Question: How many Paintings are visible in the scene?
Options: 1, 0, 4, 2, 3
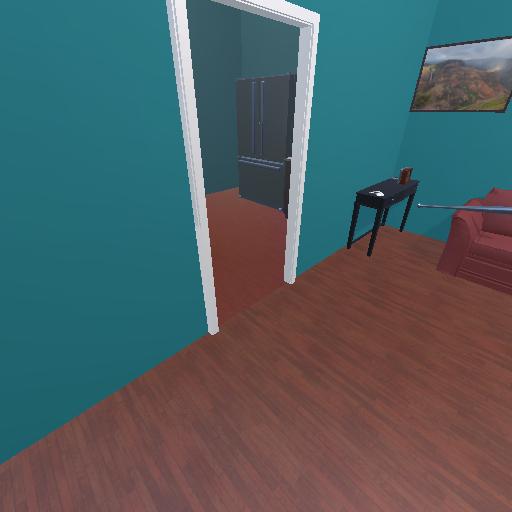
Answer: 1